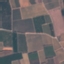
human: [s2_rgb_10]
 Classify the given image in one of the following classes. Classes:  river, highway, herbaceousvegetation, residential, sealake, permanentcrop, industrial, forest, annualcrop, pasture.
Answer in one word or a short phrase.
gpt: PermanentCrop